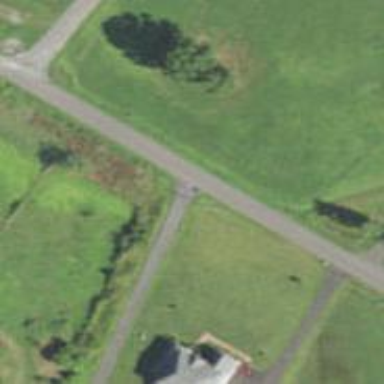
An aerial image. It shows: Tertiary road.